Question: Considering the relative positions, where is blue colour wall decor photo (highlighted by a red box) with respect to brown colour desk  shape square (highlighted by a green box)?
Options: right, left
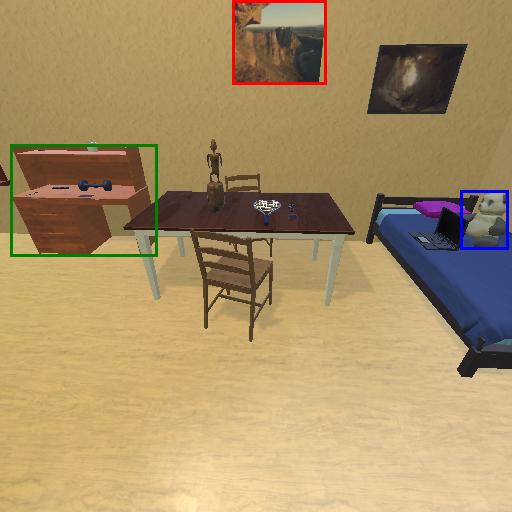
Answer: right